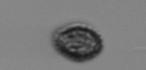
Label: Pseudochattonella_farcimen